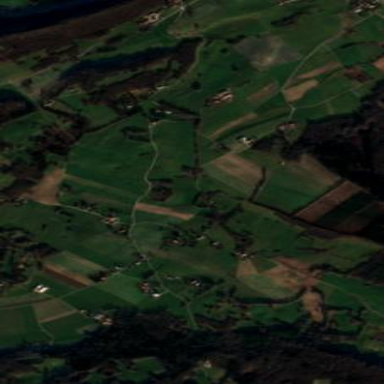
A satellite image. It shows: Picturesque farmland scene.